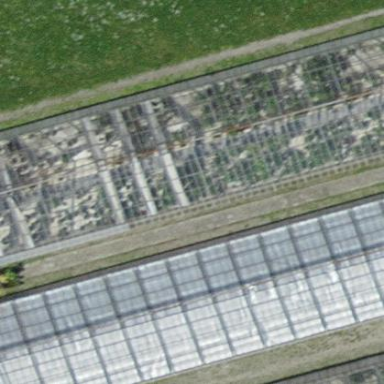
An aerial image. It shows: Greenhouse.